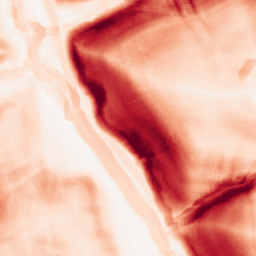
Category: morphological
Decomposition family: morphological_square
Decomposition parameters: operation: gradient
size: 10
Upsampling method: sinc_blackman
Upsampling parameters: scale: 2
kernel_size: 8
Upsampling scale: 2